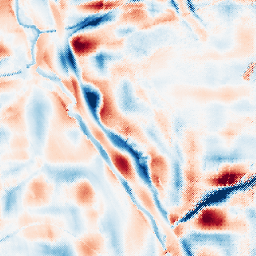
Category: wavelet
Decomposition family: wavelet_dwt
Decomposition parameters: wavelet: coif2
level: 5
Upsampling method: regularized
Upsampling parameters: scale: 4
lambda_reg: 0.1
Upsampling scale: 4